Question: I have a DataFrame with the results of a marathon race, where each row represents a runner and columns include data like "Start Time" (timedelta), "Net Time" (timedelta), and Place (int). A scatter plot of the start time vs net time makes it easy to visually identifiy the different starting corrals (heats) in the race:

I'd like to analyze each heat separately, but I can't figure out how to divide them up. There are about 20,000 runners in the race. The start time spacings are not consistent, nor are the number of runners in a given corral
Gist of the code I'm using to organize the data:
<URL>
CSV with about 500 results:
<URL>
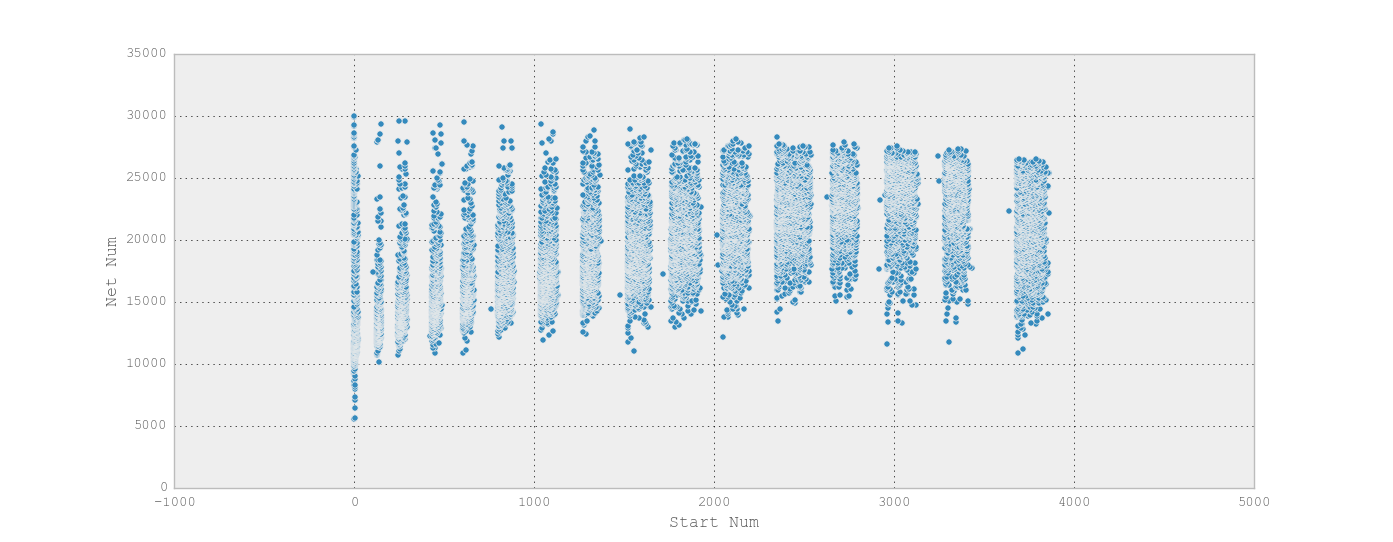
Answer: There are lots of ways you can do this (including throwing scipy's k-means at it), but simple inspection makes it clear that there's at least 60 seconds between heats. So all we need to do is sort the start times, find the 60s gaps, and every time we find a gap assign a new heat number.
This can be done easily using the 'diff'-compare-'cumsum' pattern:
'''
starts = df["Start Time"].copy()
starts.sort()
dt = starts.diff()
heat = (dt > pd.Timedelta(seconds=60)).cumsum()
heat = heat.sort_index()
'''
which correctly picks up the 16 (apparent) groups, here coloured by heat number: